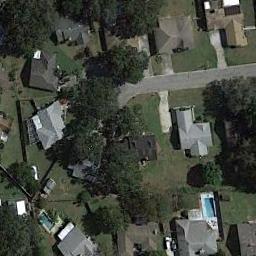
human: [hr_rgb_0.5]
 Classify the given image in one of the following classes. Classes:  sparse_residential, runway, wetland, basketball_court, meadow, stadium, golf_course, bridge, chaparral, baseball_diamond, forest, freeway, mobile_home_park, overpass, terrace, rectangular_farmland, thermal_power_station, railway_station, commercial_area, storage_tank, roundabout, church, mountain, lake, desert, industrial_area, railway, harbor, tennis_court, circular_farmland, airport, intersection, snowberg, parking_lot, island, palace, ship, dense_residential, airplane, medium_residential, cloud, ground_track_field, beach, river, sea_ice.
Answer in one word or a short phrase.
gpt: medium_residential